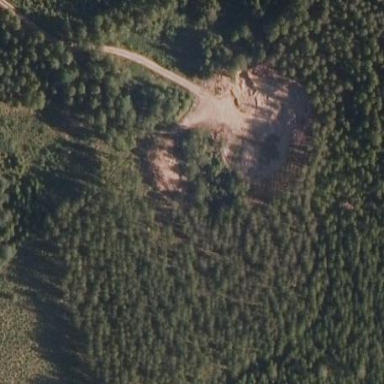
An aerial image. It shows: Quarry area rich in gravel resources.